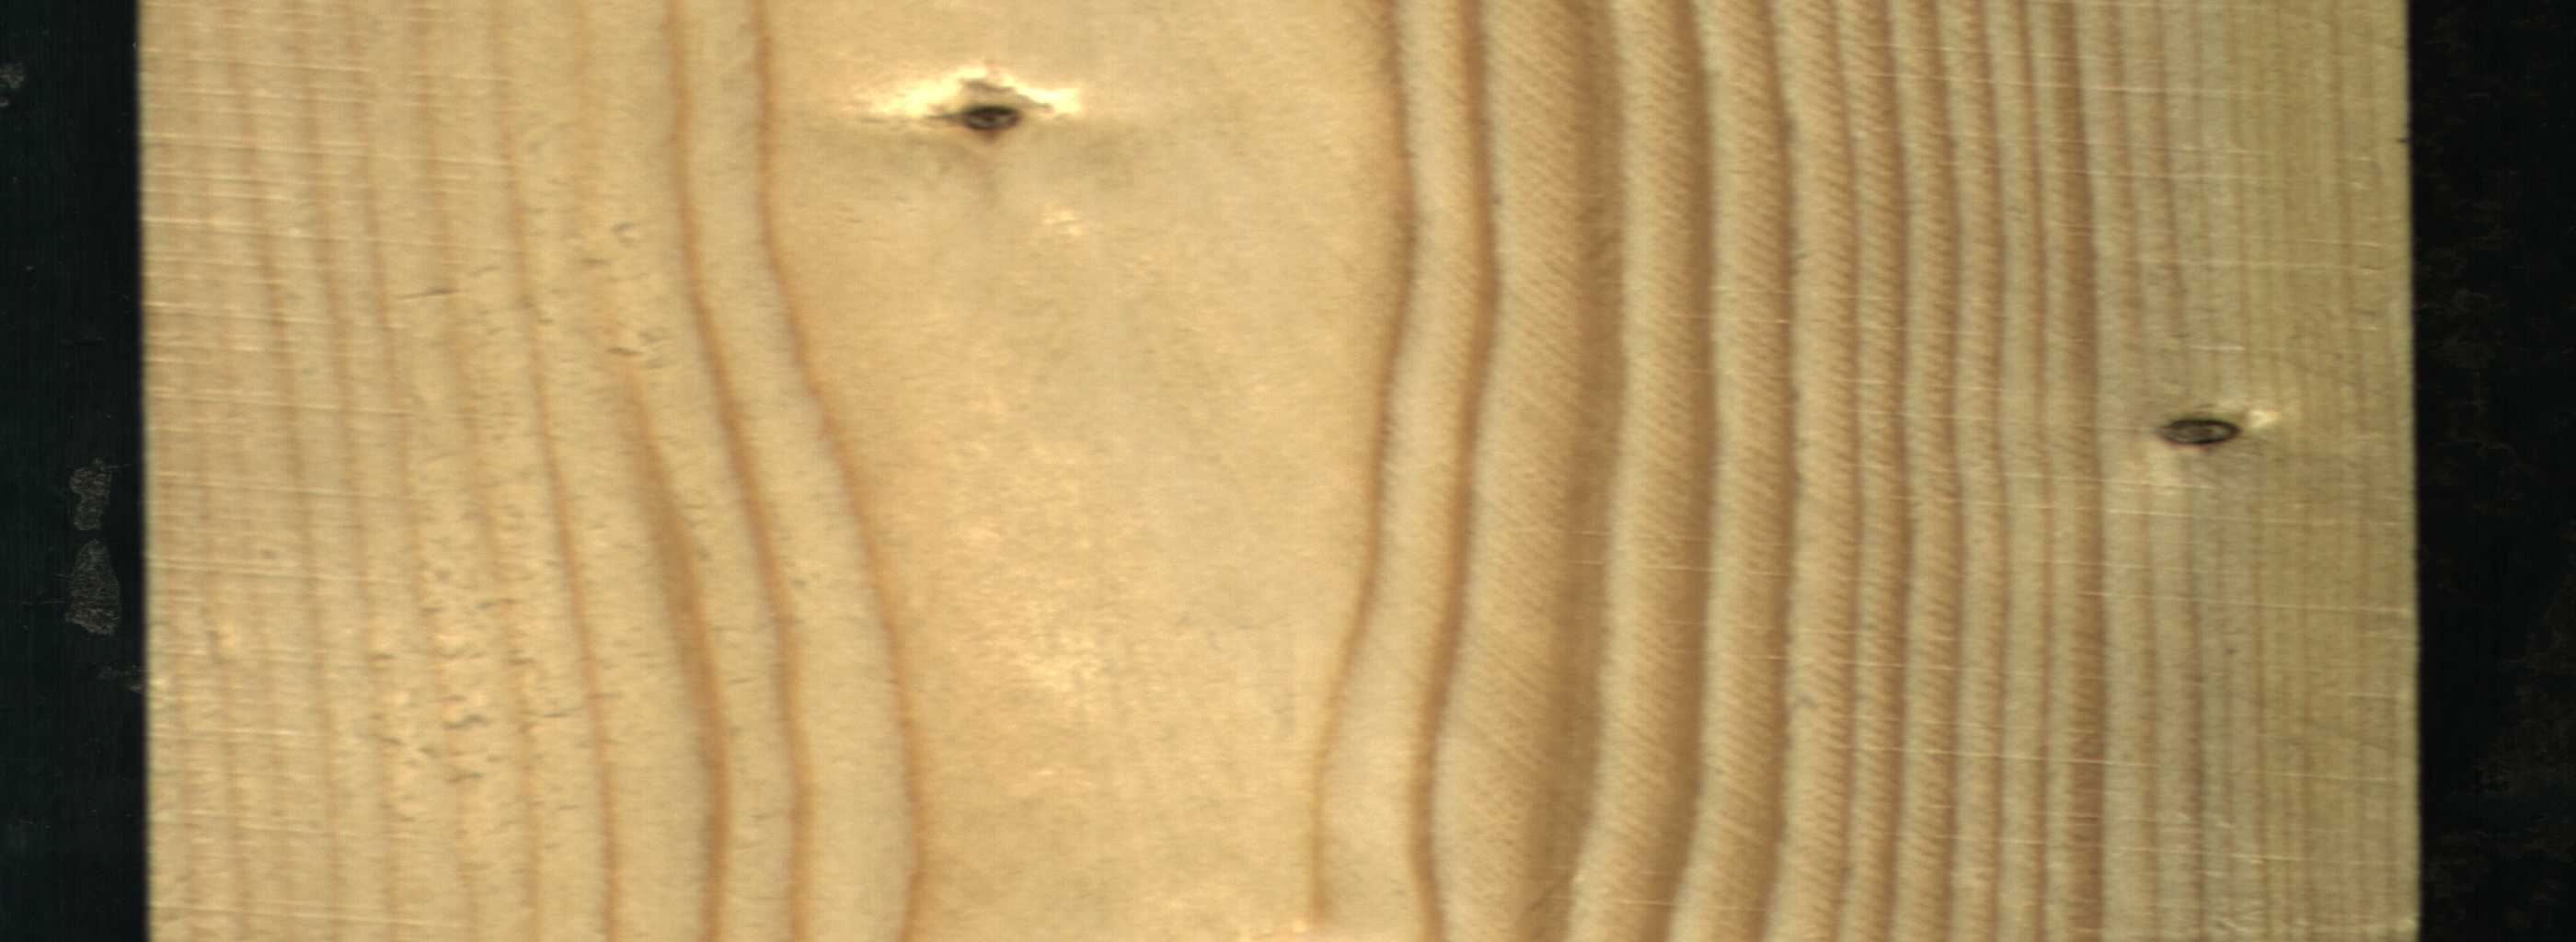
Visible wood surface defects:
Dead_Knot
Dead_Knot